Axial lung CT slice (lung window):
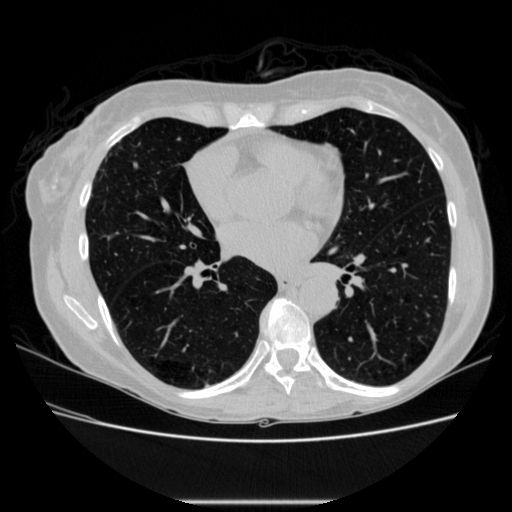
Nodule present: no